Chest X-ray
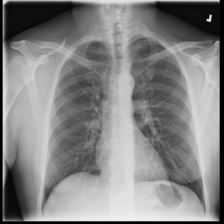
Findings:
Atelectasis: negative
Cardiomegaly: negative
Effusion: negative
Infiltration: negative
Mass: negative
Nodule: negative
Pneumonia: negative
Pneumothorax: negative
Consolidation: negative
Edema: negative
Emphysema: negative
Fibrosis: negative
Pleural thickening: negative
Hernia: negative